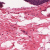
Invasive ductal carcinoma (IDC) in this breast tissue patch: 0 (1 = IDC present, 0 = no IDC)